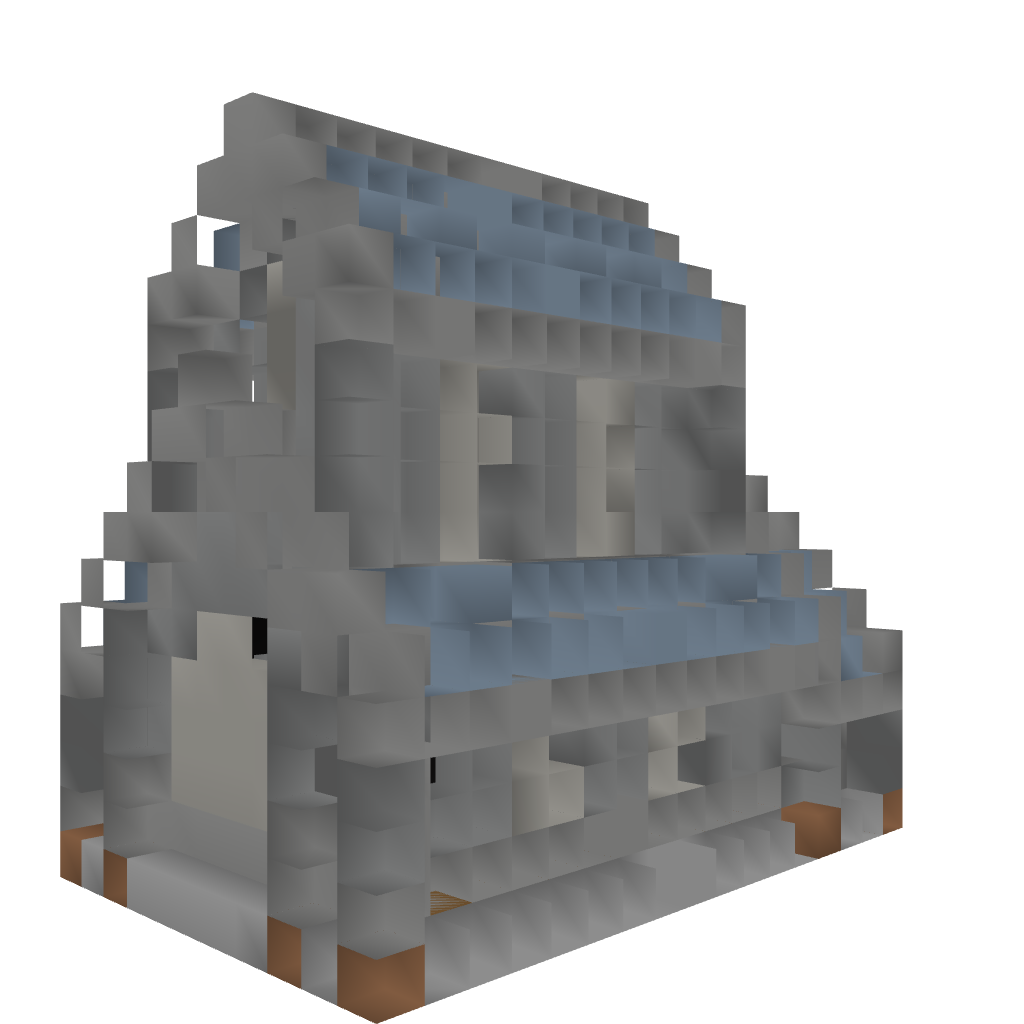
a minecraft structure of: Small Stone Chapel